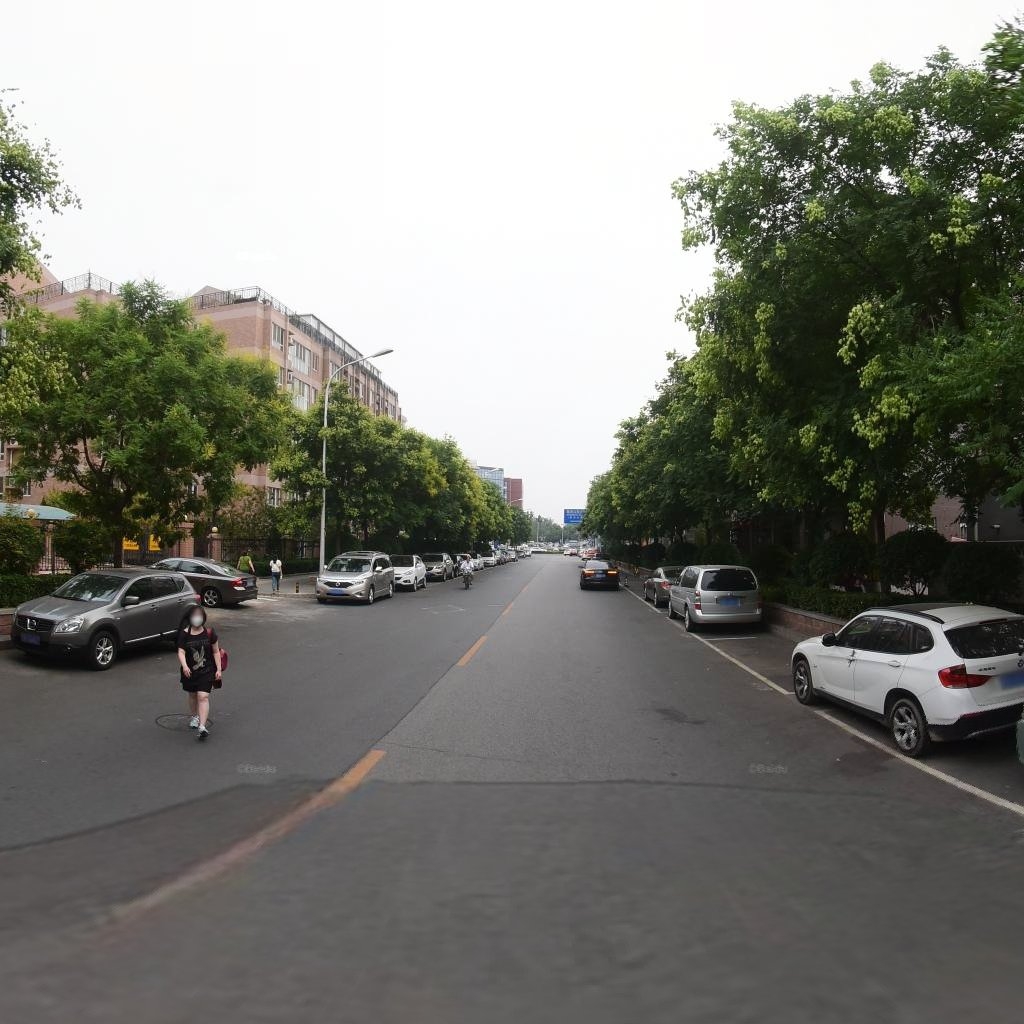
Region: Dongcheng
Road damage annotations: transverse crack, longitudinal crack, manhole cover